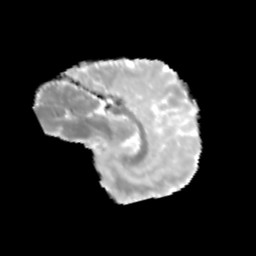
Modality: MD
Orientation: sagittal
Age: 9
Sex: male
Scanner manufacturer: siemens
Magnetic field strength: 3 T
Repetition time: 3.8 s
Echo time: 0.07 s